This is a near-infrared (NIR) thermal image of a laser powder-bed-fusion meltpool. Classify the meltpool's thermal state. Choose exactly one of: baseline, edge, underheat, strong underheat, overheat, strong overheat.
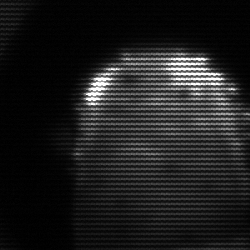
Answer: baseline